Aerial crown-view tile of a tropical tree (Barro Colorado Island, Panama), acquired 20250715:
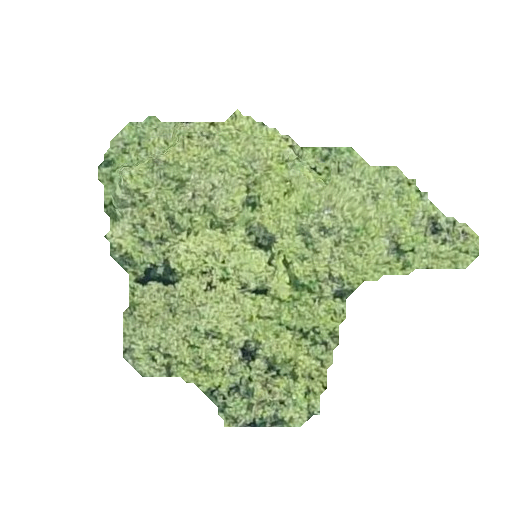
Species: Luehea seemannii
GBIF accepted scientific name: Luehea seemannii
Crown area: 107.454 m²